Field crop: maize
Growth stage: 2
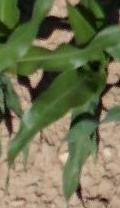
Species: maize